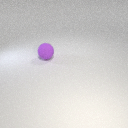
large purple rubber sphere